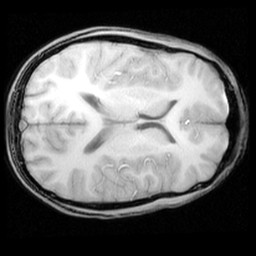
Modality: inplaneT1
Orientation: axial
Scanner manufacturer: ge
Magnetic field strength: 3 T
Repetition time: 0.325 s
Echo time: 0.003524 s